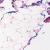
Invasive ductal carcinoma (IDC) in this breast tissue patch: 0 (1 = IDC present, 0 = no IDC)